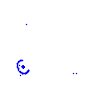
Particle: proton